Field crop: maize
Growth stage: 2
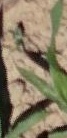
Species: maize